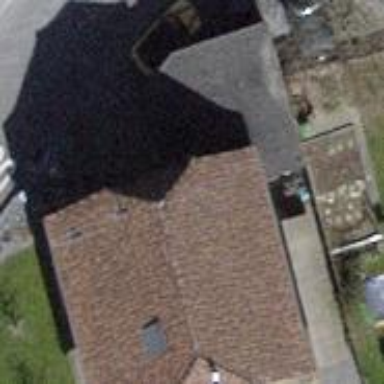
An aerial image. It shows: Building with tiled roof.